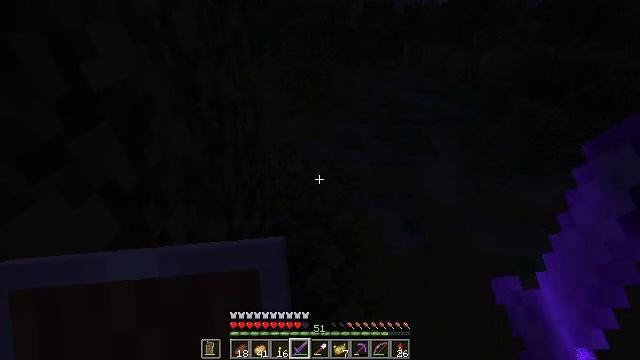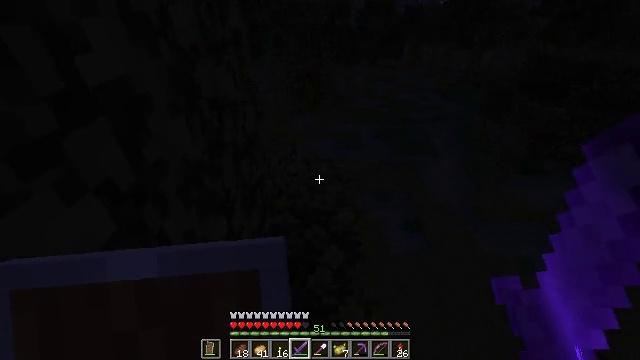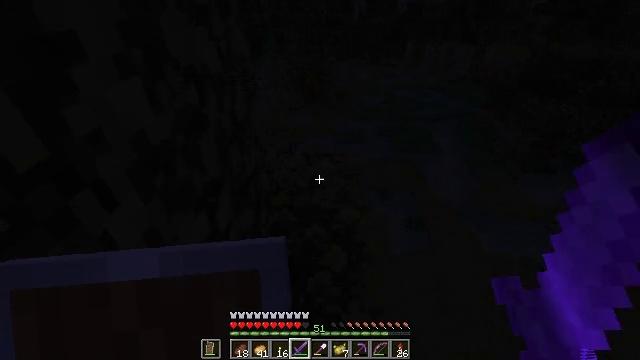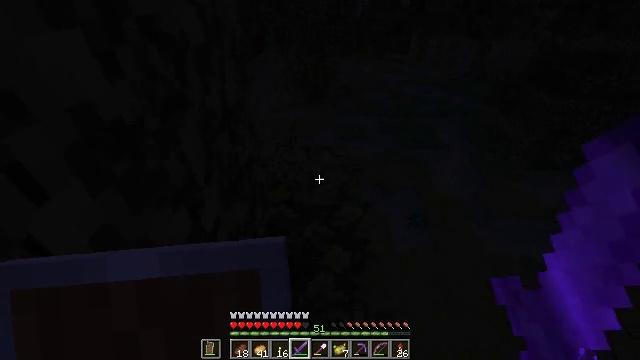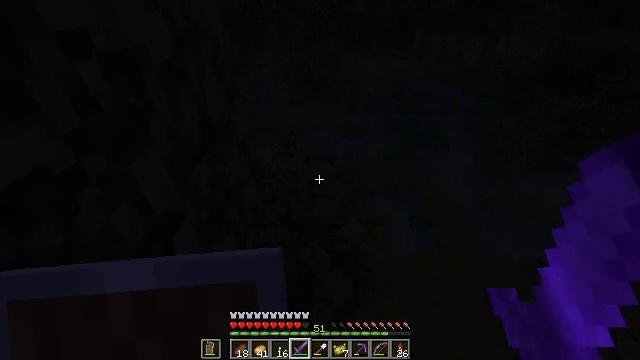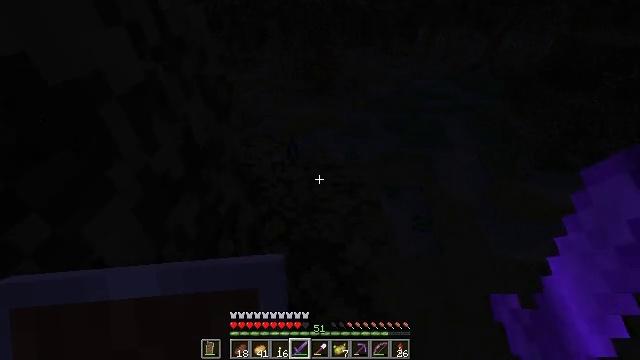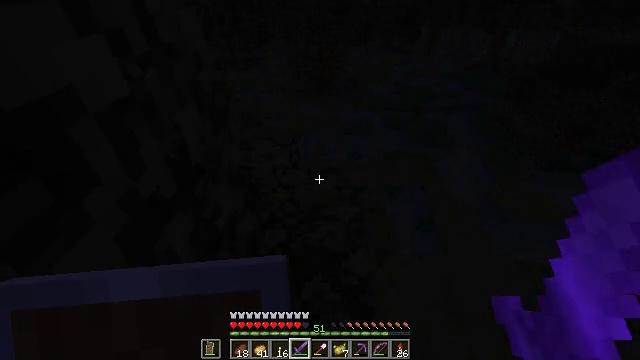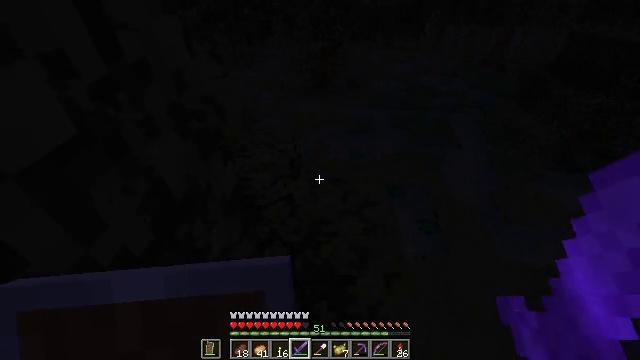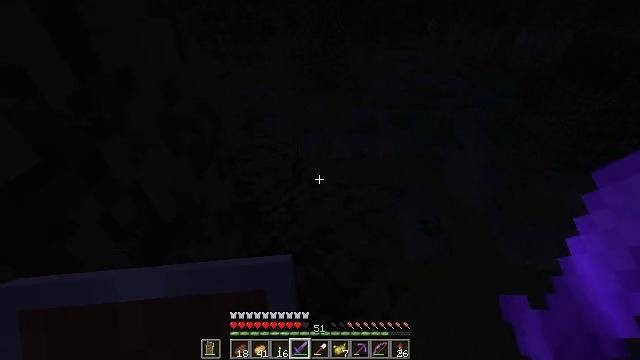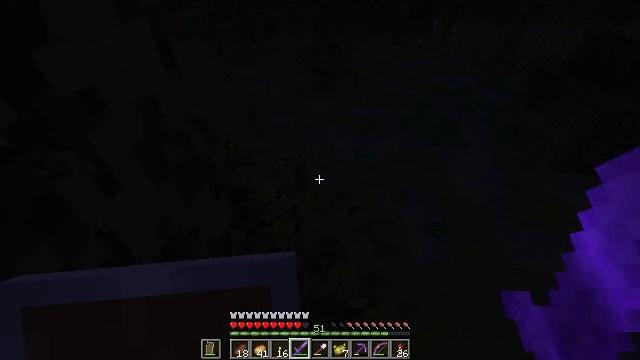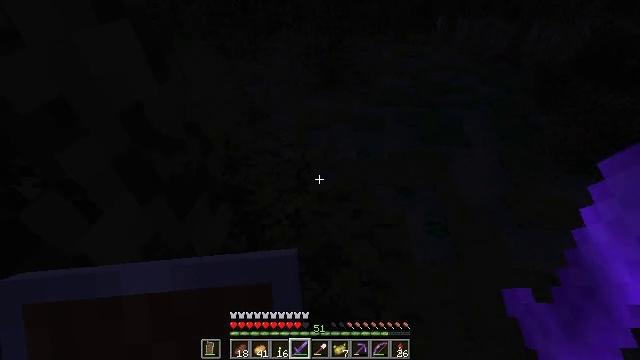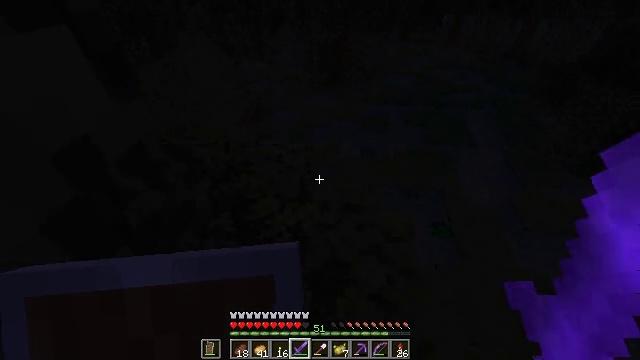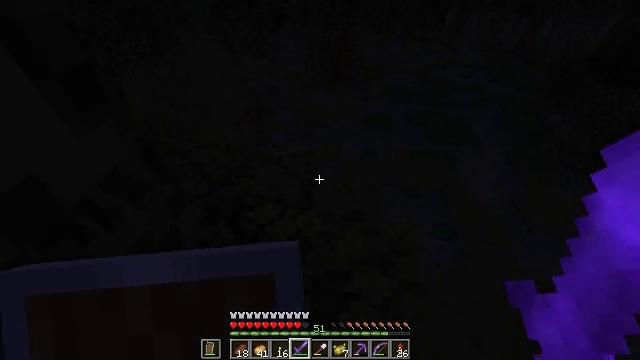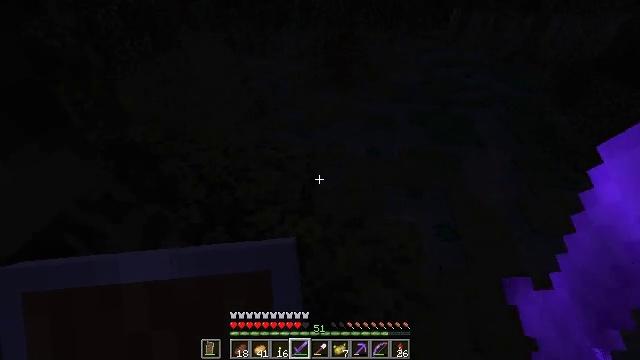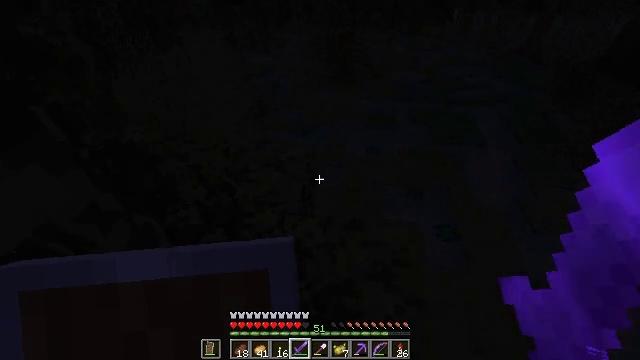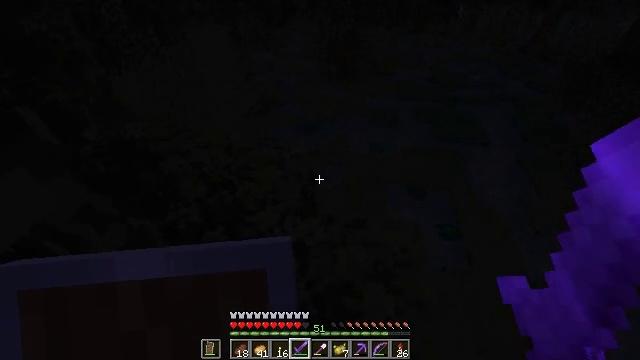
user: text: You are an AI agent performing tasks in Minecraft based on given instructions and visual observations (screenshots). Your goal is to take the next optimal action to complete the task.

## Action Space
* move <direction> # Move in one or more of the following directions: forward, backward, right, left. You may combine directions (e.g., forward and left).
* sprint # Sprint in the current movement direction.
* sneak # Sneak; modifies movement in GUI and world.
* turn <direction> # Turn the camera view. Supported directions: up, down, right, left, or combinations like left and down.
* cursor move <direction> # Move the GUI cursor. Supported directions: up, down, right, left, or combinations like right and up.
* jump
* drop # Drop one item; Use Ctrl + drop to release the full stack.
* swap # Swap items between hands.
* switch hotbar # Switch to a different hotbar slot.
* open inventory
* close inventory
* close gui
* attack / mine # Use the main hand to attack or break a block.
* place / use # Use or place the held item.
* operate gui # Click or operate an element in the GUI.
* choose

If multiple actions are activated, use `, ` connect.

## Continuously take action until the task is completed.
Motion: motion action
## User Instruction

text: Kill the slime.
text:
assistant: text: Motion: move forward
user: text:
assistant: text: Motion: move forward
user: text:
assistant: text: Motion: move forward
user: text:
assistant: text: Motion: move forward
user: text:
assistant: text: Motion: move forward
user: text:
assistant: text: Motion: move forward
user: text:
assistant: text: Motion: move forward
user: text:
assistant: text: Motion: move forward
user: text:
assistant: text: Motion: move forward
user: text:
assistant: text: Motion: move forward
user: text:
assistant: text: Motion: move forward
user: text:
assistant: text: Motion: no_op
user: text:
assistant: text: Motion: no_op
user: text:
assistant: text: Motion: no_op
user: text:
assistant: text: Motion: no_op
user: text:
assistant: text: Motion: turn left
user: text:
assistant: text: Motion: turn left
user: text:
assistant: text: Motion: move forward, turn left
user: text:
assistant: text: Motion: move forward, turn left
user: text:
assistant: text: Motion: move forward, turn left
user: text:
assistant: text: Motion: move forward, turn left
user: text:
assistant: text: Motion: move forward, turn left
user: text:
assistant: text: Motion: move forward
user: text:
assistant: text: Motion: no_op
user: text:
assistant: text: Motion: no_op
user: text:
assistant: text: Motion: no_op
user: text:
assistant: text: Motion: no_op
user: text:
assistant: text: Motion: no_op
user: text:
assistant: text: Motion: no_op
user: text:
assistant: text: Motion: move forward and move left